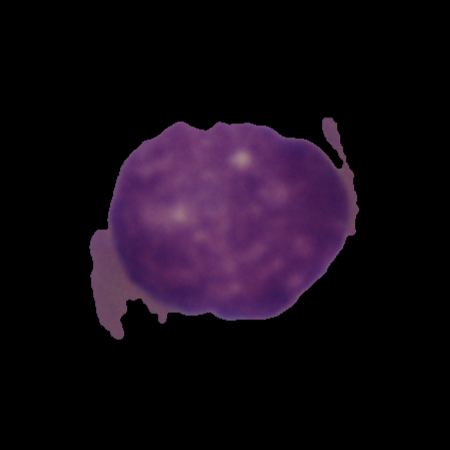
Label: cancer